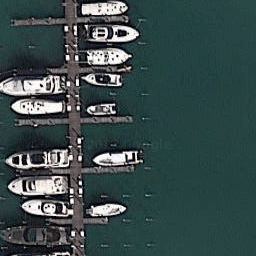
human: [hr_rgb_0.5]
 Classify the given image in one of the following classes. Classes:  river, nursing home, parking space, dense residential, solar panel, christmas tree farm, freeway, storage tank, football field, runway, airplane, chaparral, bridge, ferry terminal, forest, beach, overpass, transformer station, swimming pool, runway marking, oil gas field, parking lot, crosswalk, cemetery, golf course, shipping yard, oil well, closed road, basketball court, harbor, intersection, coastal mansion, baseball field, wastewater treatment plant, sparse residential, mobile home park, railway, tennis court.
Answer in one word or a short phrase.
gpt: harbor